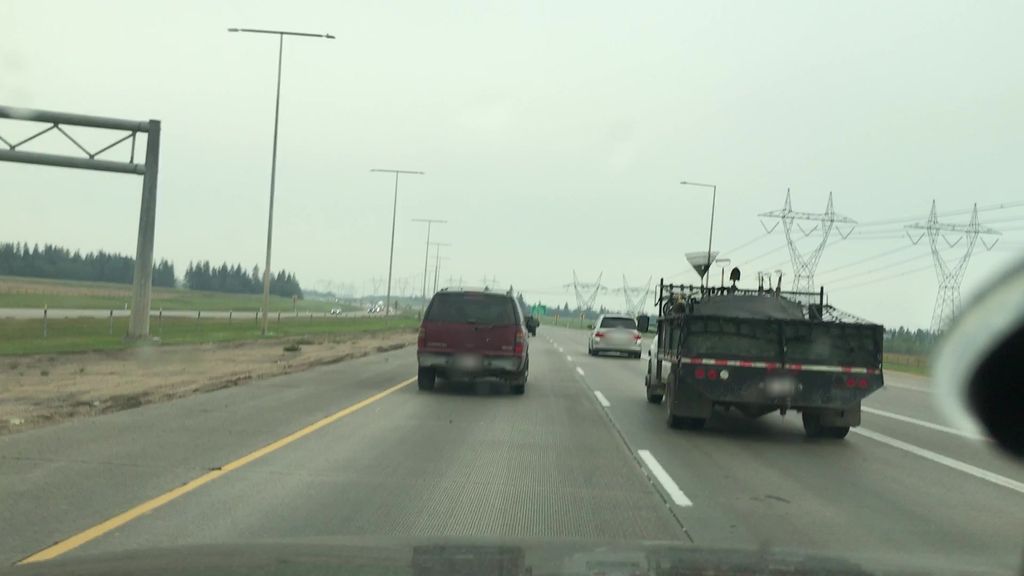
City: edmonton